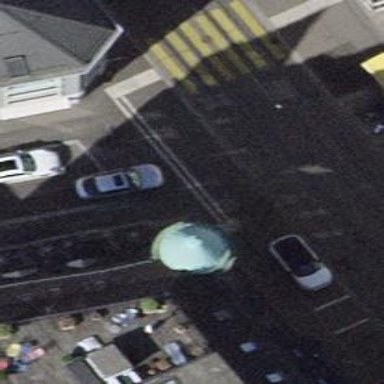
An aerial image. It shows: Unmarked crossing with traffic calming table.